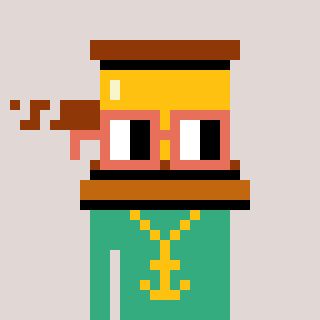
a pixel art character with square orange glasses, a gavel-shaped head and a teal-colored body on a warm background